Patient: sex F, age 82
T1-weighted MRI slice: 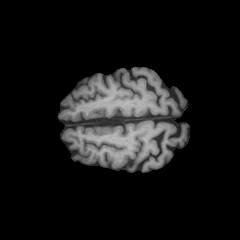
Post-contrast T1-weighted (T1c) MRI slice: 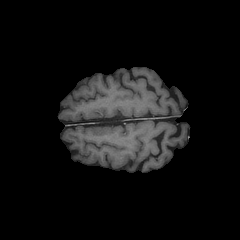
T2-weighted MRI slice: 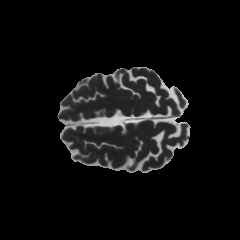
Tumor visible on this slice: no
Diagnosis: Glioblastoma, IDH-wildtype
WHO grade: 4